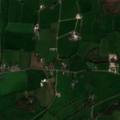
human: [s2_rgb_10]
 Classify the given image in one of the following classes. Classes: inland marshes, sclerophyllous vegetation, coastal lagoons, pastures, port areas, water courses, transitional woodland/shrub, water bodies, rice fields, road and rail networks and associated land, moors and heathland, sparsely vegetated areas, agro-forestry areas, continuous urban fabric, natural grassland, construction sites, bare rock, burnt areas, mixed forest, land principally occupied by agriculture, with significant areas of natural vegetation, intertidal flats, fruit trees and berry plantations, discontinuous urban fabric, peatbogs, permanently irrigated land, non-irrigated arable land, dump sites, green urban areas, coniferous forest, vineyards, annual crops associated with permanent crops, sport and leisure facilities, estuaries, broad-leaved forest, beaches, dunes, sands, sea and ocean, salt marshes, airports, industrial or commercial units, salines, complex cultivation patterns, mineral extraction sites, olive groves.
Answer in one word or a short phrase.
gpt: pastures